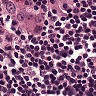
Metastatic tissue present: yes